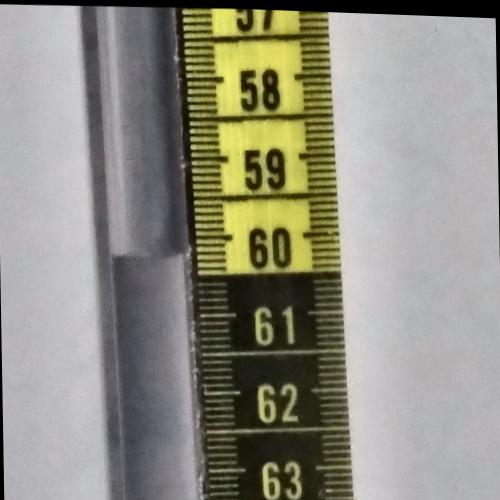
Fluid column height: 60.2 cm